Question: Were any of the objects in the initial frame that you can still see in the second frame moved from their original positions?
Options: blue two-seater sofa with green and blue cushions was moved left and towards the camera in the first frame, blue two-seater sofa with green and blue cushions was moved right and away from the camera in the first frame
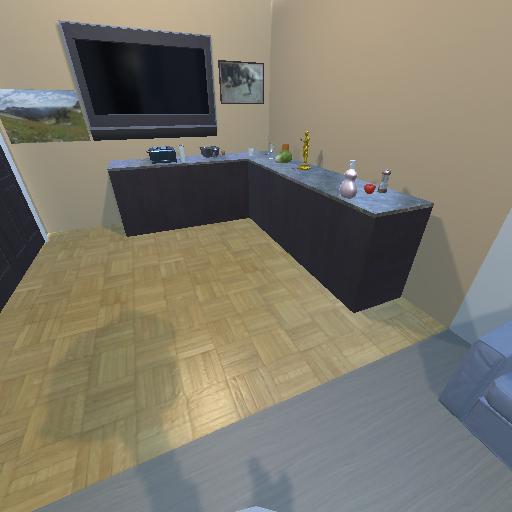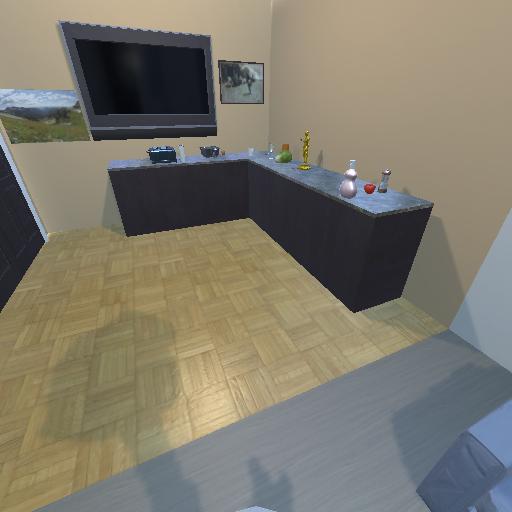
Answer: blue two-seater sofa with green and blue cushions was moved left and towards the camera in the first frame